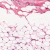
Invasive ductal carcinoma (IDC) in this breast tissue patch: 0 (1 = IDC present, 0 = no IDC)